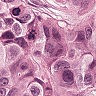
Metastatic tissue present: yes